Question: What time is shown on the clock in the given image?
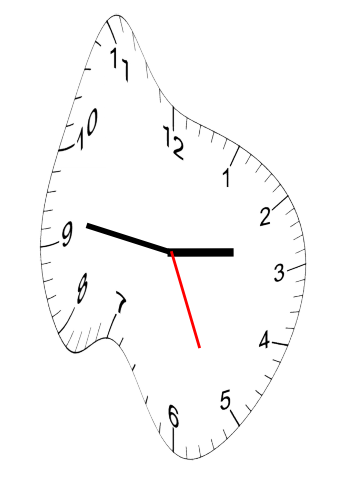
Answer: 02:46:26